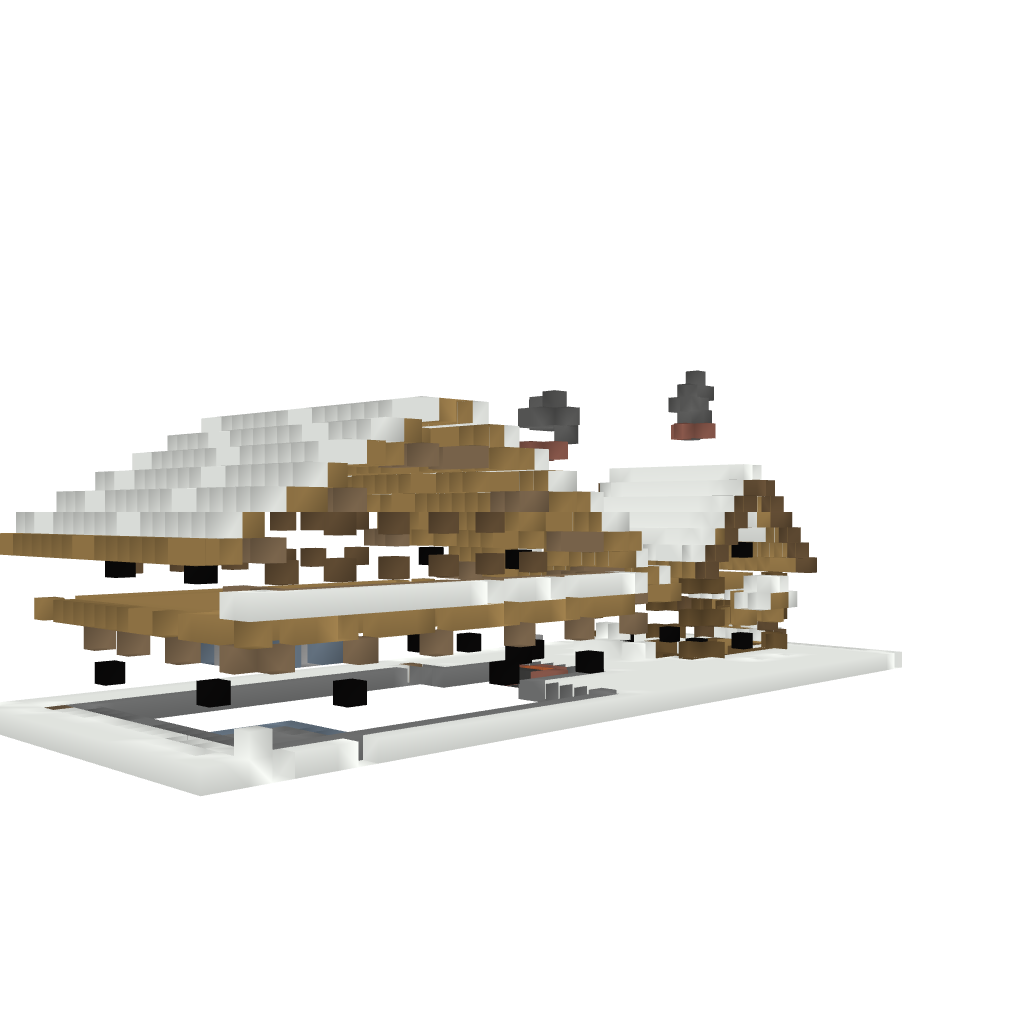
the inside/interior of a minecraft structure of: Winter Houses